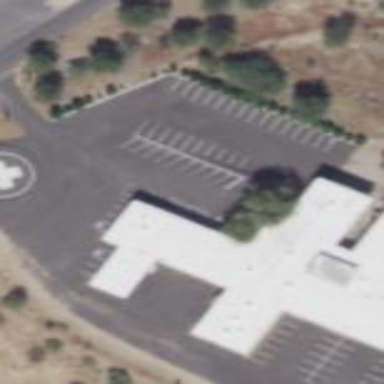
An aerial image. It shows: Clinic building.